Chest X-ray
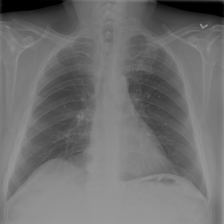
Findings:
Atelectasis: negative
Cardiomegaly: negative
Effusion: negative
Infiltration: negative
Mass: negative
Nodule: positive
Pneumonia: negative
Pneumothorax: negative
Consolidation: negative
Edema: negative
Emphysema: negative
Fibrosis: negative
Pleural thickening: negative
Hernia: negative